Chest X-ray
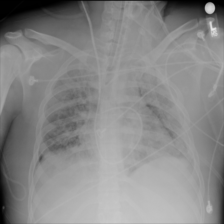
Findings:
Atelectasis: negative
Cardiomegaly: negative
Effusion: negative
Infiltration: negative
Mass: negative
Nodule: negative
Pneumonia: negative
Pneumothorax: negative
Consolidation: negative
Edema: negative
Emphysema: negative
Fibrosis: negative
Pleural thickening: negative
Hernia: negative